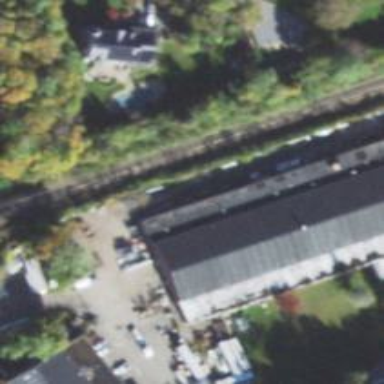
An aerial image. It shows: Railway siding for service.